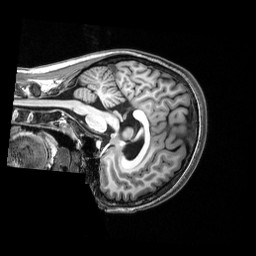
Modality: T1w
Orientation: sagittal
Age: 21
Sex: female
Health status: healthy
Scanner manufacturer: siemens
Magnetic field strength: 3 T
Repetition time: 2.53 s
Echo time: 0.00339 s